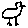
Label: bird